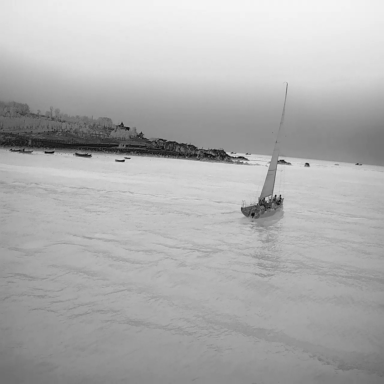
There are ten objects shown in the infrared image, including nine bulk_carriers, and a sailboat.